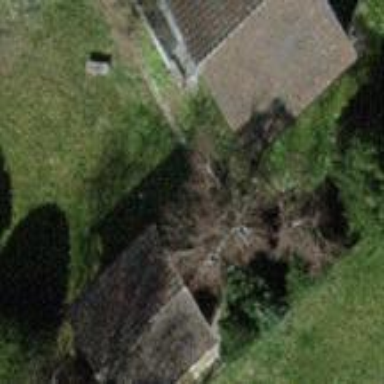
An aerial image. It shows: Hut.